Question: I am trying to change the default grey colour of the unselected UITabBarItems. I have managed to change the text but not the image.

'''
TabBar.appearance().barTintColor = UIColor(red: 86.0/255.0, green: 132.0/255.0, blue: 208.0/255.0, alpha: 1.0)
var normalTint: UIColor = UIColor.whiteColor()
TabBar.appearance().tintColor = UIColor.whiteColor()
UITabBarItem.appearance().setTitleTextAttributes([NSForegroundColorAttributeName: normalTint,NSFontAttributeName: UIFont(name: "Arial", size: 13)!], forState: UIControlState.Normal)
'''
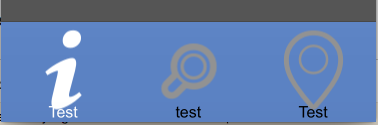
Answer: '.AlwaysOriginal'
'''
tabBarItem.selectedImage = UIImage(named: "first-selected")!.imageWithRenderingMode(.AlwaysOriginal)
'''